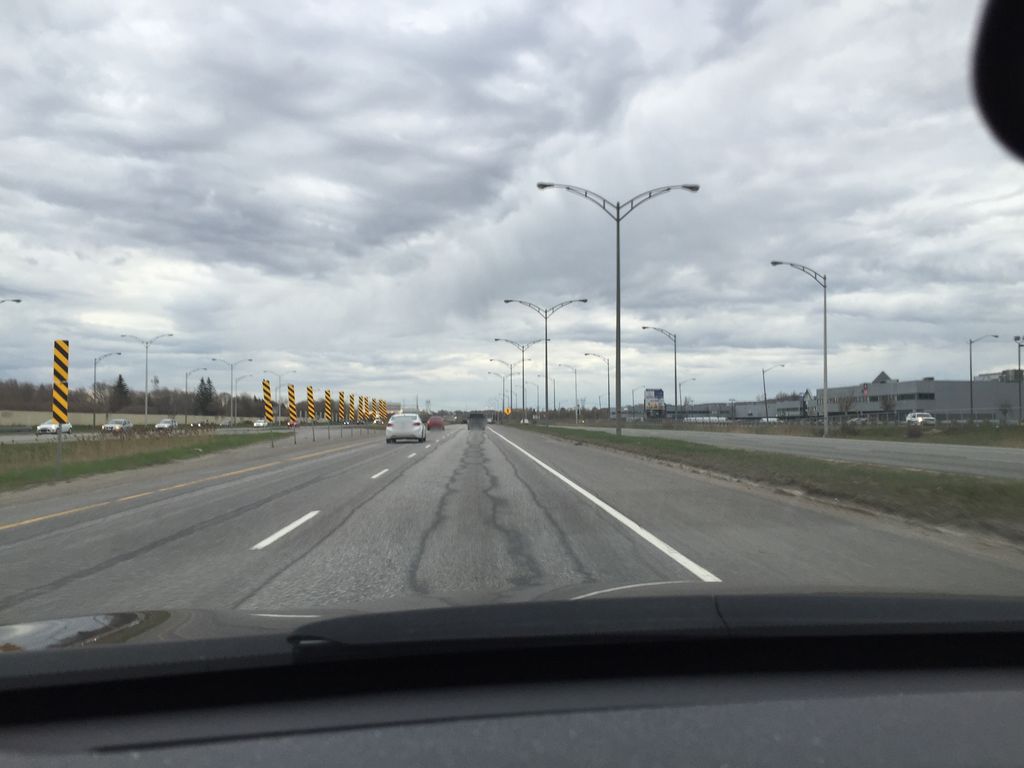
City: quebec_city